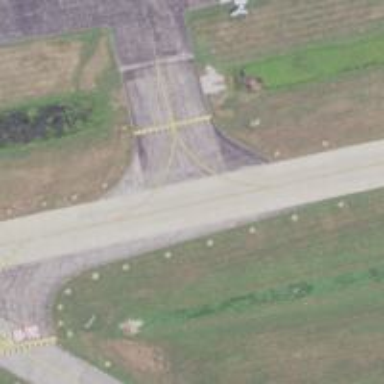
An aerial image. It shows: View of taxiway at the airport.